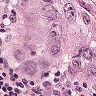
Metastatic tissue present: yes